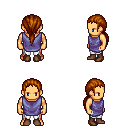
a pixel art fantasy rpg character, male body template, human, tanned skin, chain tabard jacket, white pants, brunette ponytail hairstyle, brown shoes, four views (front, back, left, right), 2x2 character sprite sheet, small pixel art, hard edges, no anti-aliasing